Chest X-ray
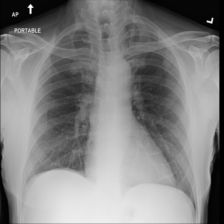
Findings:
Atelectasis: negative
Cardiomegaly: negative
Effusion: negative
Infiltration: negative
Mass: positive
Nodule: negative
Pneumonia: negative
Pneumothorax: negative
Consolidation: negative
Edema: negative
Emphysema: negative
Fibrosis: negative
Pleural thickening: negative
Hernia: negative